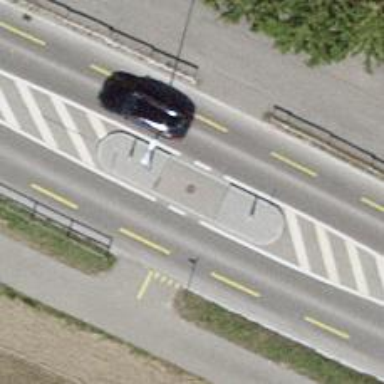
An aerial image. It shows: Marked crossing with pedestrian island.